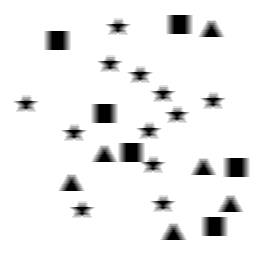
Squares: 6
Triangles: 6
Stars: 12
Total shapes: 24